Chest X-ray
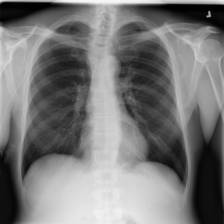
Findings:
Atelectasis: negative
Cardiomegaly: negative
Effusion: negative
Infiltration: negative
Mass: negative
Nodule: negative
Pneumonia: negative
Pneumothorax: negative
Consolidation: negative
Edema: negative
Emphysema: negative
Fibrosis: negative
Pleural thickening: negative
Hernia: negative